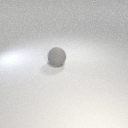
large gray rubber sphere